Field crop: maize
Growth stage: 2
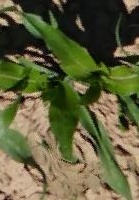
Species: maize